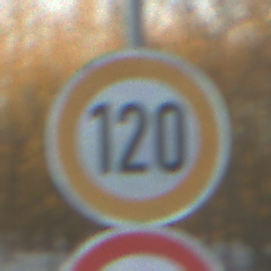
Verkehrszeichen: Geschwindigkeit120
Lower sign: Ueberholverbot
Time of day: SunriseSunset
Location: Outdoor (Nature)
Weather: Clear
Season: Winter
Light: Natural